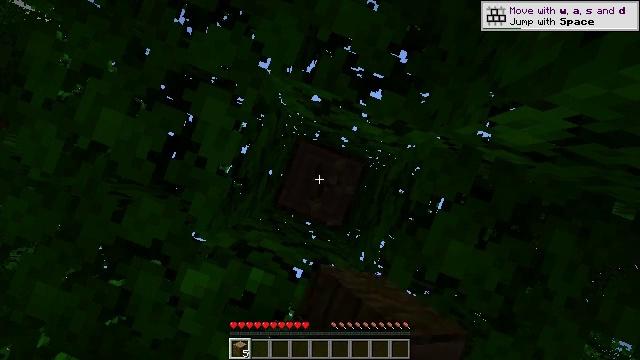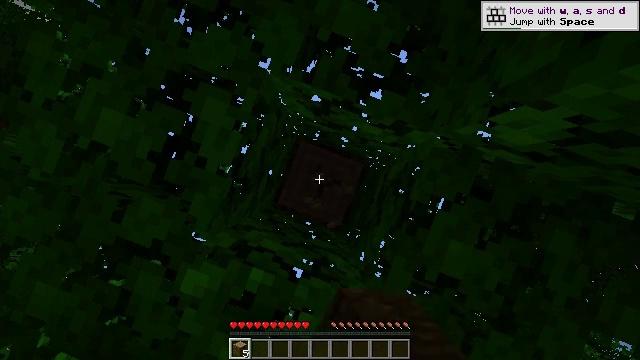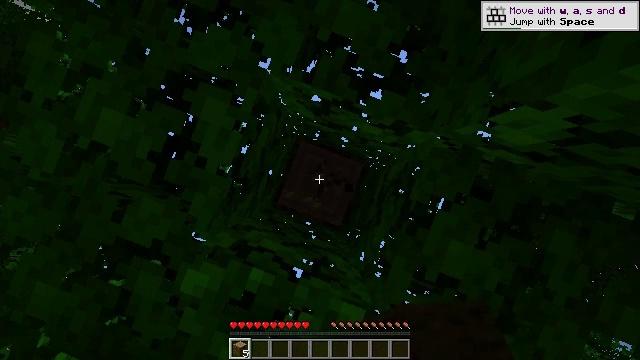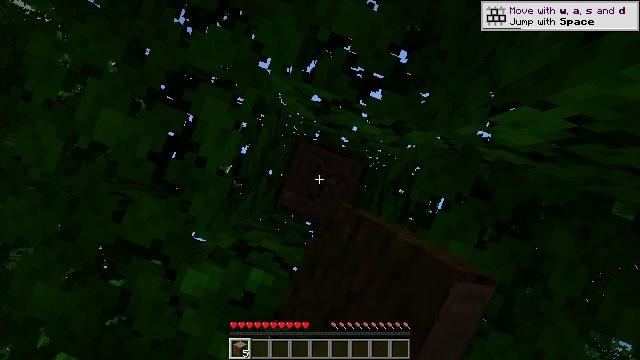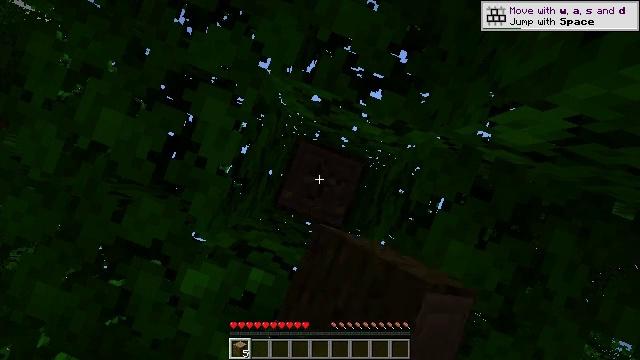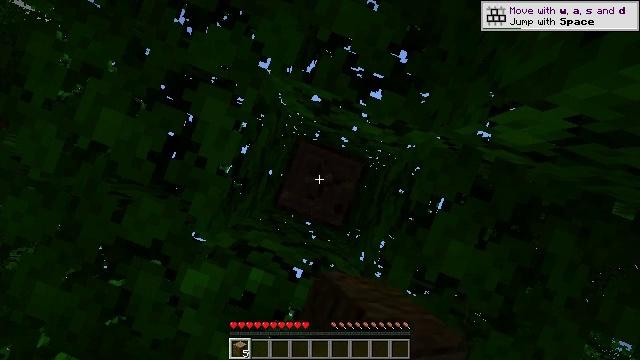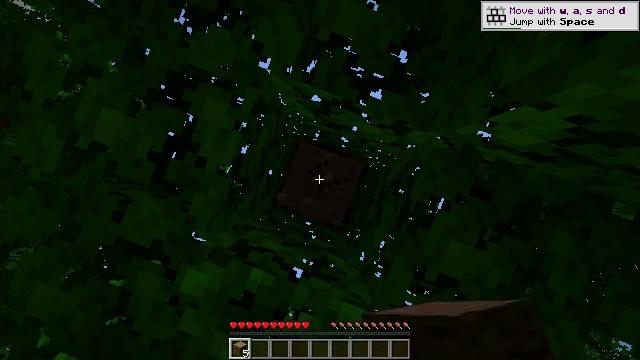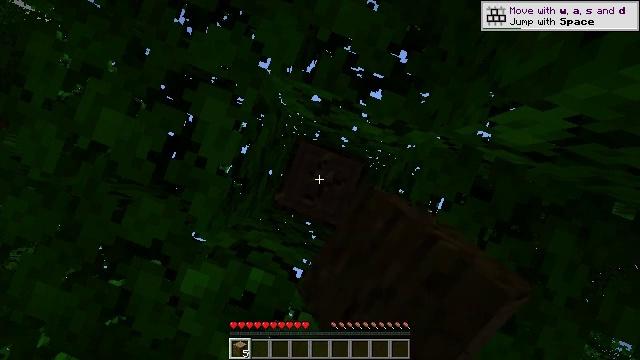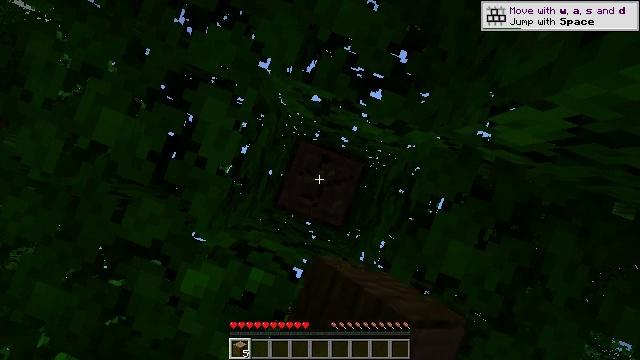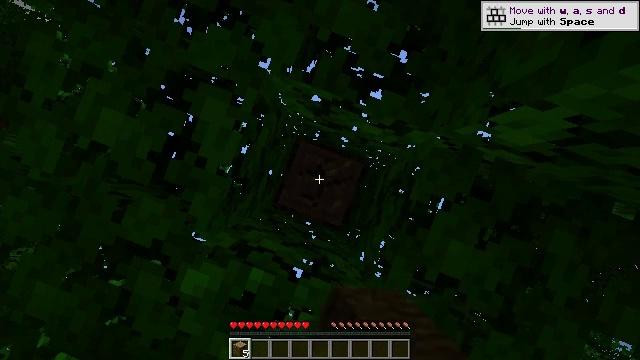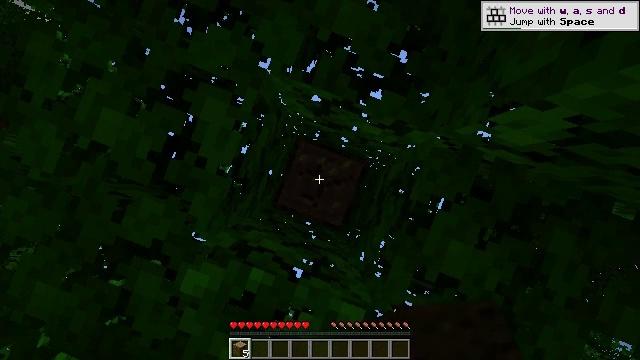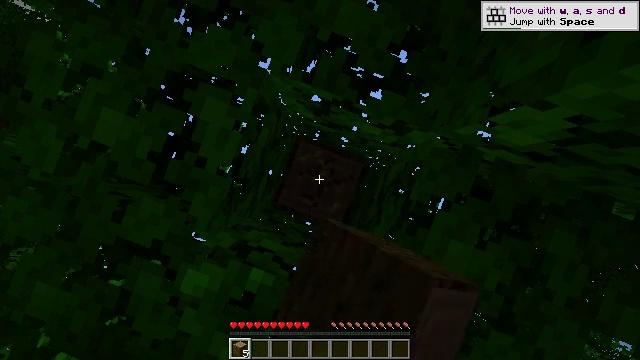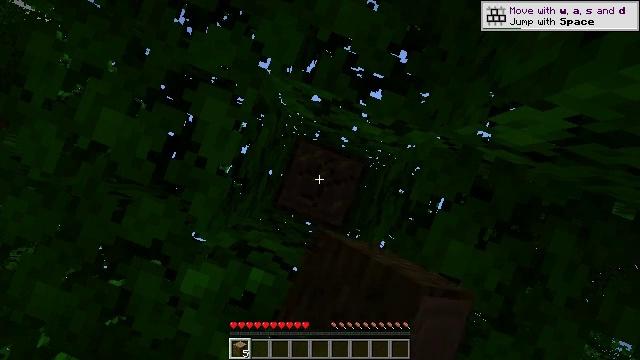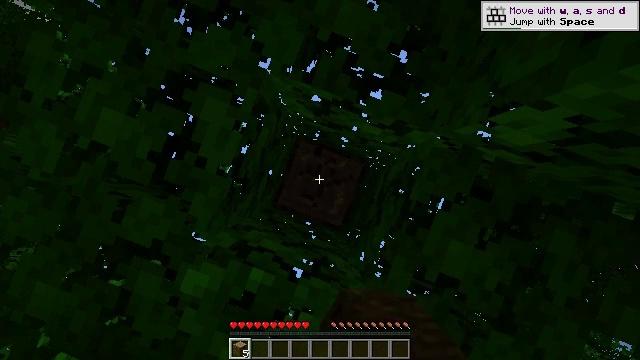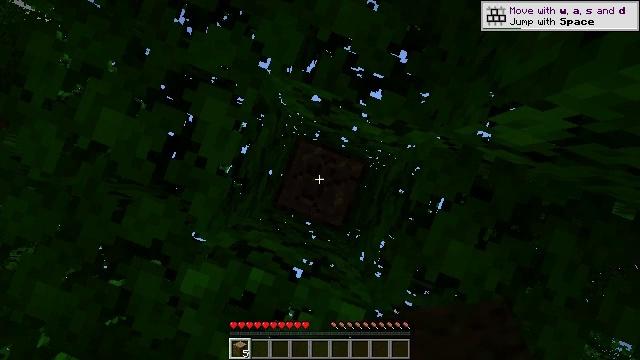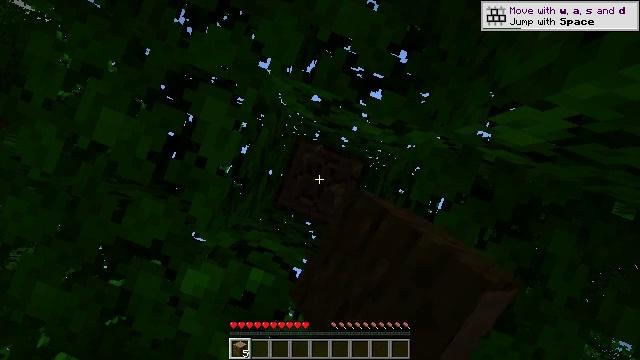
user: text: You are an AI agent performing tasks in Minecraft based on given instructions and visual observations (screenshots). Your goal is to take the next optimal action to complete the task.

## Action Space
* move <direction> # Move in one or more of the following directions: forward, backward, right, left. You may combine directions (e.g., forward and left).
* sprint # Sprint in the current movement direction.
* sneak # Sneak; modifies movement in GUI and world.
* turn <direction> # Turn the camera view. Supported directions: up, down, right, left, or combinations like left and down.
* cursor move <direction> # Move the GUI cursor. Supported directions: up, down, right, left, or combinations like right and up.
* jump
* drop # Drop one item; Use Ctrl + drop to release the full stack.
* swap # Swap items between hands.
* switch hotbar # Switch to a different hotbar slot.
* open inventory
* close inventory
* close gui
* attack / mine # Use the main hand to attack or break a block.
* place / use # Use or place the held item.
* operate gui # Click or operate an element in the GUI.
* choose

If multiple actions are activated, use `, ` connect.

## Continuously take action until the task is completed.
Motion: motion action
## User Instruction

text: Use an axe to chop the jungle log.
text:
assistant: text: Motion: attack / mine
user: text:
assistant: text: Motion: attack / mine
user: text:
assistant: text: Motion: attack / mine
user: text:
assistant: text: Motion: attack / mine
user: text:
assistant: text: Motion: attack / mine
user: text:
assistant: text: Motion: attack / mine
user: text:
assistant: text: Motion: attack / mine
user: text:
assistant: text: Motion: attack / mine
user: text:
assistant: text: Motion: attack / mine
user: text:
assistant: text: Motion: attack / mine
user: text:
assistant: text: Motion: attack / mine
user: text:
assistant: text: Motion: attack / mine
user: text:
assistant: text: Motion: attack / mine
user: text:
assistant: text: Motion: attack / mine
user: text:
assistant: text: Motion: attack / mine
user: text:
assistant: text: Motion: attack / mine
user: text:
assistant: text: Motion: attack / mine
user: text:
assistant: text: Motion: attack / mine
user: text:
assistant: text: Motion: attack / mine
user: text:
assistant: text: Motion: attack / mine
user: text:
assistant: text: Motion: attack / mine
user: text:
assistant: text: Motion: attack / mine
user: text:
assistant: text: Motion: attack / mine
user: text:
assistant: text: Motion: attack / mine
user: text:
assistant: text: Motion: attack / mine
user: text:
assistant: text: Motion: attack / mine
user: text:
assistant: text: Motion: attack / mine
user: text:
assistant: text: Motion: attack / mine
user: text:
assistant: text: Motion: attack / mine
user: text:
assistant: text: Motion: attack / mine